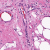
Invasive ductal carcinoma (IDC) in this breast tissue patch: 0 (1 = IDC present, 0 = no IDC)